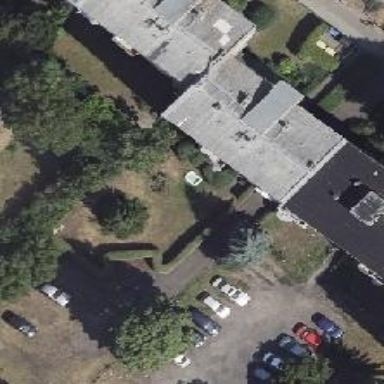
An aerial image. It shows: Building with gabled roof.